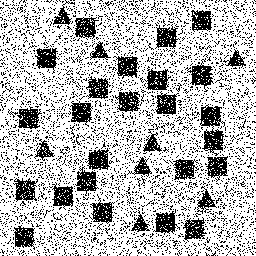
Squares: 24
Triangles: 8
Stars: 0
Total shapes: 32